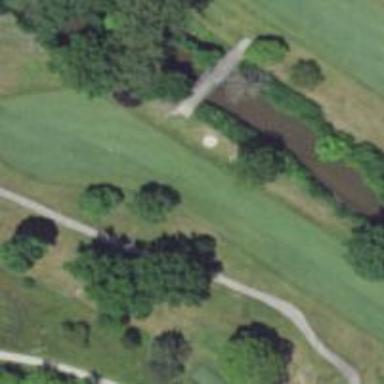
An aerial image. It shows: View of golf hole.